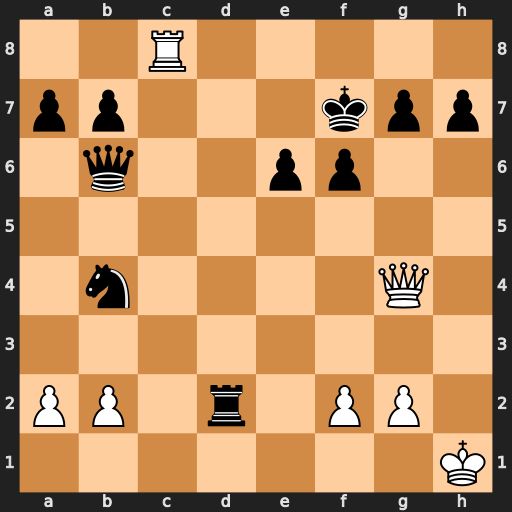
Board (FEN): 2R5/pp3kpp/1q2pp2/8/1n4Q1/8/PP1r1PP1/7K
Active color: w
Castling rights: -
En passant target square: -
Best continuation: Qh5+ Ke7 Qe8+ Kd6 Rd8+ Kc5 Rxd2